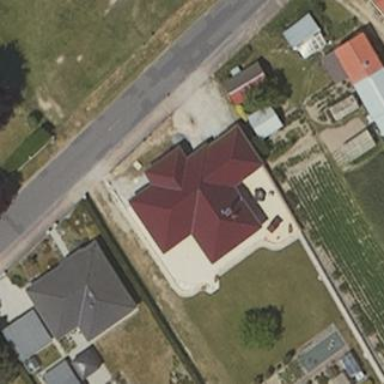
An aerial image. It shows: House with gabled roof oriented along the building.